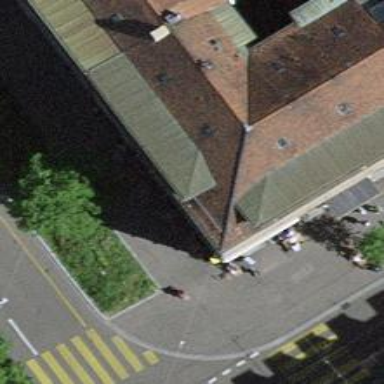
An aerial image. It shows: Café.